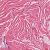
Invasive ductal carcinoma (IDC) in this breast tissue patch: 0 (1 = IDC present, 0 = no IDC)